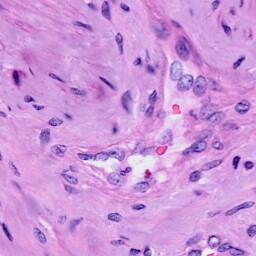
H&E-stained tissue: Cervix